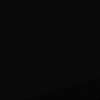
Label: space